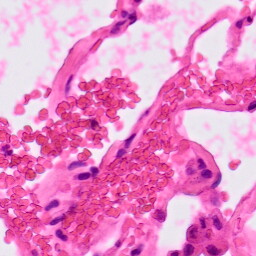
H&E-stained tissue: Lung